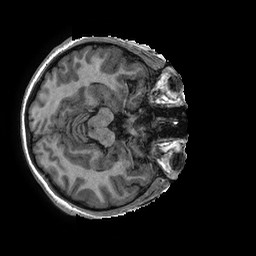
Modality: T1w
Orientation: axial
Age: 15
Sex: female
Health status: ill
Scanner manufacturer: ge
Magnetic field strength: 3 T
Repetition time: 0.006952 s
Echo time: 0.00292 s